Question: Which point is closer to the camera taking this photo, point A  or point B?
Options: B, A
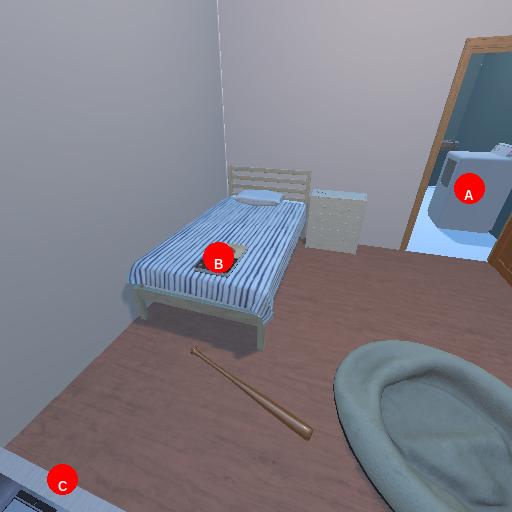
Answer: B